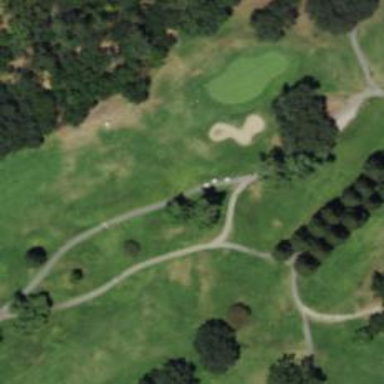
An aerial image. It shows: Golf cartpath that is also road path.